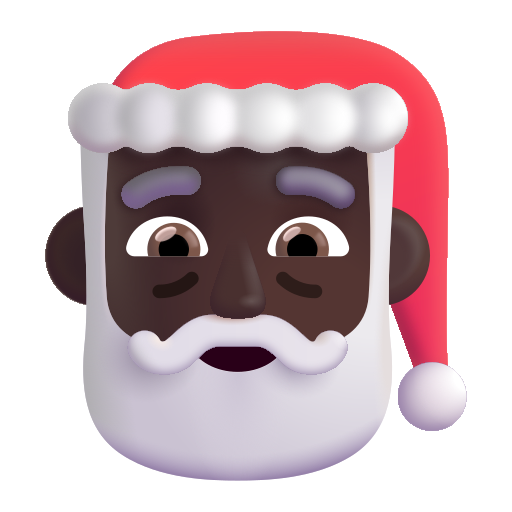
santa claus color dark